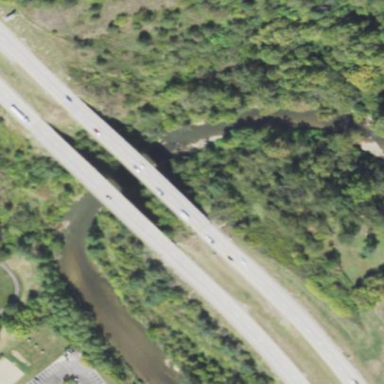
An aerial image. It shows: Man-made bridge.